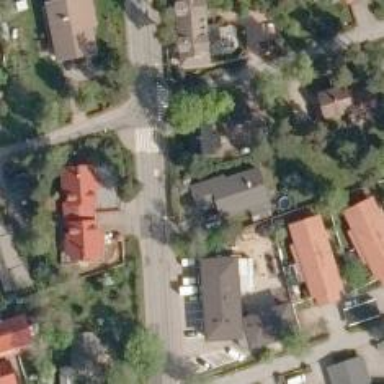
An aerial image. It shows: Footway along the road.